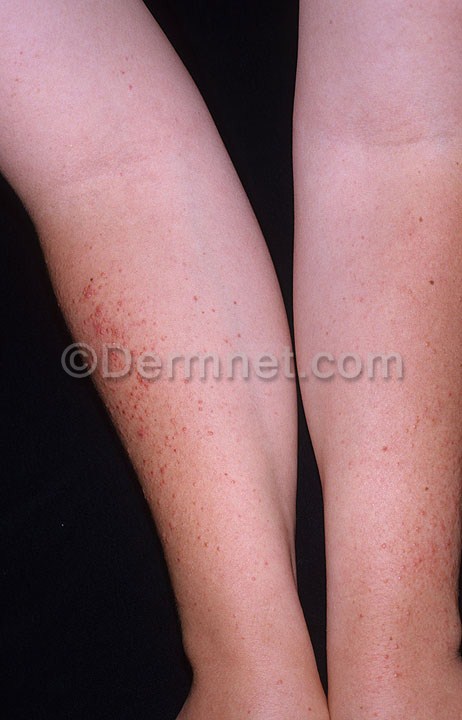
Disease: Light Diseases and Disorders of Pigmentation